Field crop: maize
Growth stage: 2
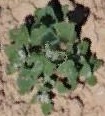
Species: chenopodium